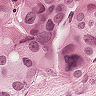
Metastatic tissue present: yes